Question: I'm using max-width:100%; and max-height:100%; for my img tag. There's a container around the img, and for some reason extra whitespace appears next to the image, on the right.

The container's width is not fixed, so it should be the same, like the image + 15px padding on every side.
CSS
'''
*, *:before, *:after {
-moz-box-sizing: border-box;
-webkit-box-sizing: border-box;
box-sizing: border-box;
}
ul {
list-style:none;
margin:0;
padding:0;
}
li {
height:100px;
display: inline-block;
background: lightblue;
padding: 15px;
}
img {
max-width:100%;
max-height:100%;
}
'''
HTML
'''
<ul>
<li><img src="http://lorempixel.com/1450/600/"></li>
</ul>
'''
Codepen: <URL>
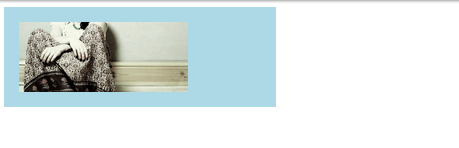
Answer: You want same padding without changing width. Comment following CSS:
'''
/*-moz-box-sizing: border-box;
-webkit-box-sizing: border-box;
box-sizing: border-box;*/
'''
<URL> showing same output in and .